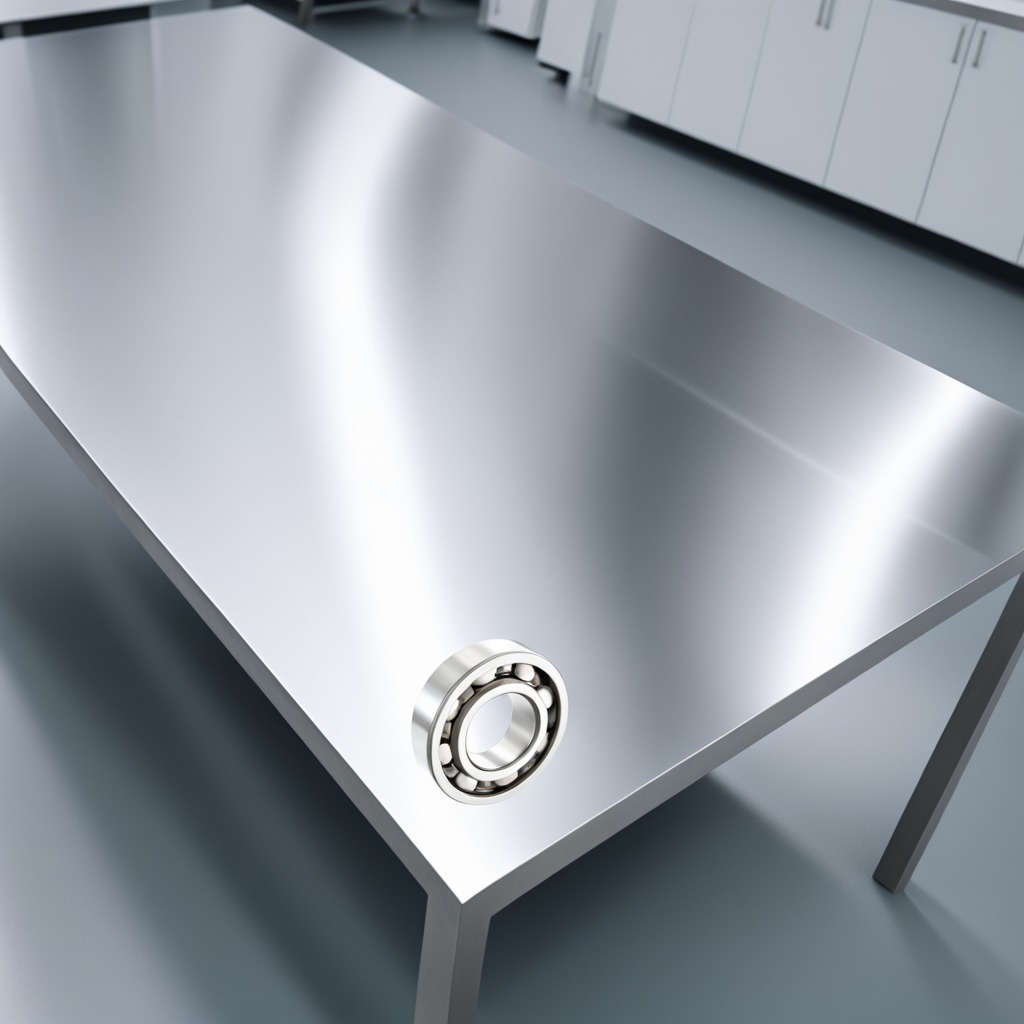
A metal ball bearing is lying on a stainless steel table in a high-end prototyping lab.